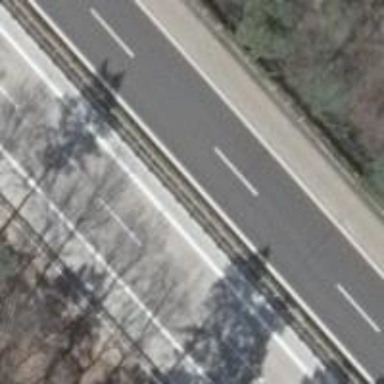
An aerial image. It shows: Asphalt motorway.